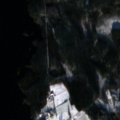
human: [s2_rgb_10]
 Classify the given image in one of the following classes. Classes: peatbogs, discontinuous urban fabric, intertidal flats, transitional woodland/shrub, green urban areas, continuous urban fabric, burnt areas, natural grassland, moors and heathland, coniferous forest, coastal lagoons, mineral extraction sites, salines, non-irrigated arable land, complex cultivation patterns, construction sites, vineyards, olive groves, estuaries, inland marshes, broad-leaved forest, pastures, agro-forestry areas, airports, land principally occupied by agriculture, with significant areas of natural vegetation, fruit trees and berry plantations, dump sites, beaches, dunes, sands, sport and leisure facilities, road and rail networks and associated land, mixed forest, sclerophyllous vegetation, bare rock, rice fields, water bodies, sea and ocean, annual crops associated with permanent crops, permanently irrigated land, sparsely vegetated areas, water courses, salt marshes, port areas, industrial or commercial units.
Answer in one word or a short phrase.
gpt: non-irrigated arable land, coniferous forest, mixed forest, transitional woodland/shrub, water bodies